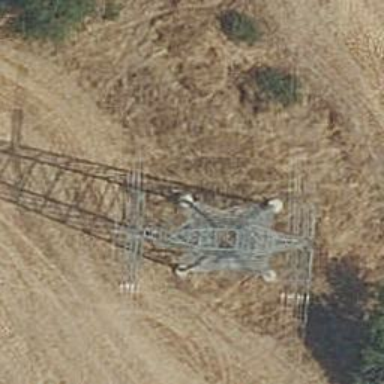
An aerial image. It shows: Three power lines with cables.